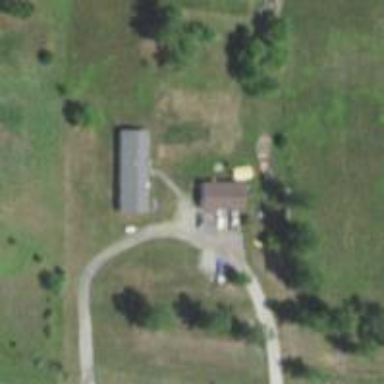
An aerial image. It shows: Driveway.